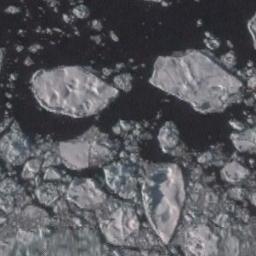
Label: sea_ice